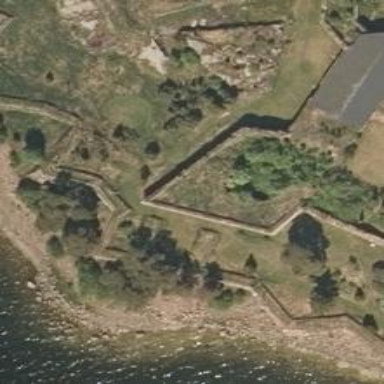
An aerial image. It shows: Historic fort.